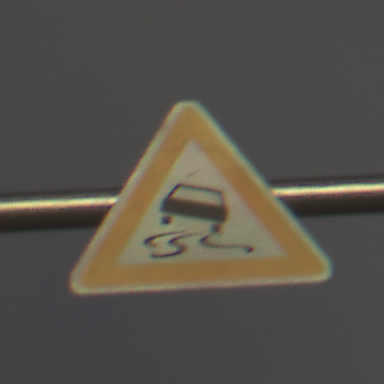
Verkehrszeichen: SchleuderOderRutschgefahr
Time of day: SunriseSunset
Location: Outdoor (Nature)
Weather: PartlyCloudy
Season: NotSpecified
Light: Natural